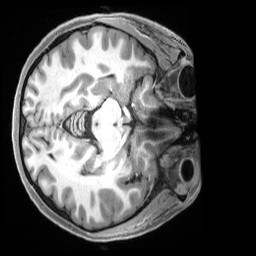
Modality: T1w
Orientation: axial
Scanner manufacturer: siemens
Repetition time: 2.5 s
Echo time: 0.00231 s